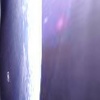
Label: sunburn